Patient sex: M
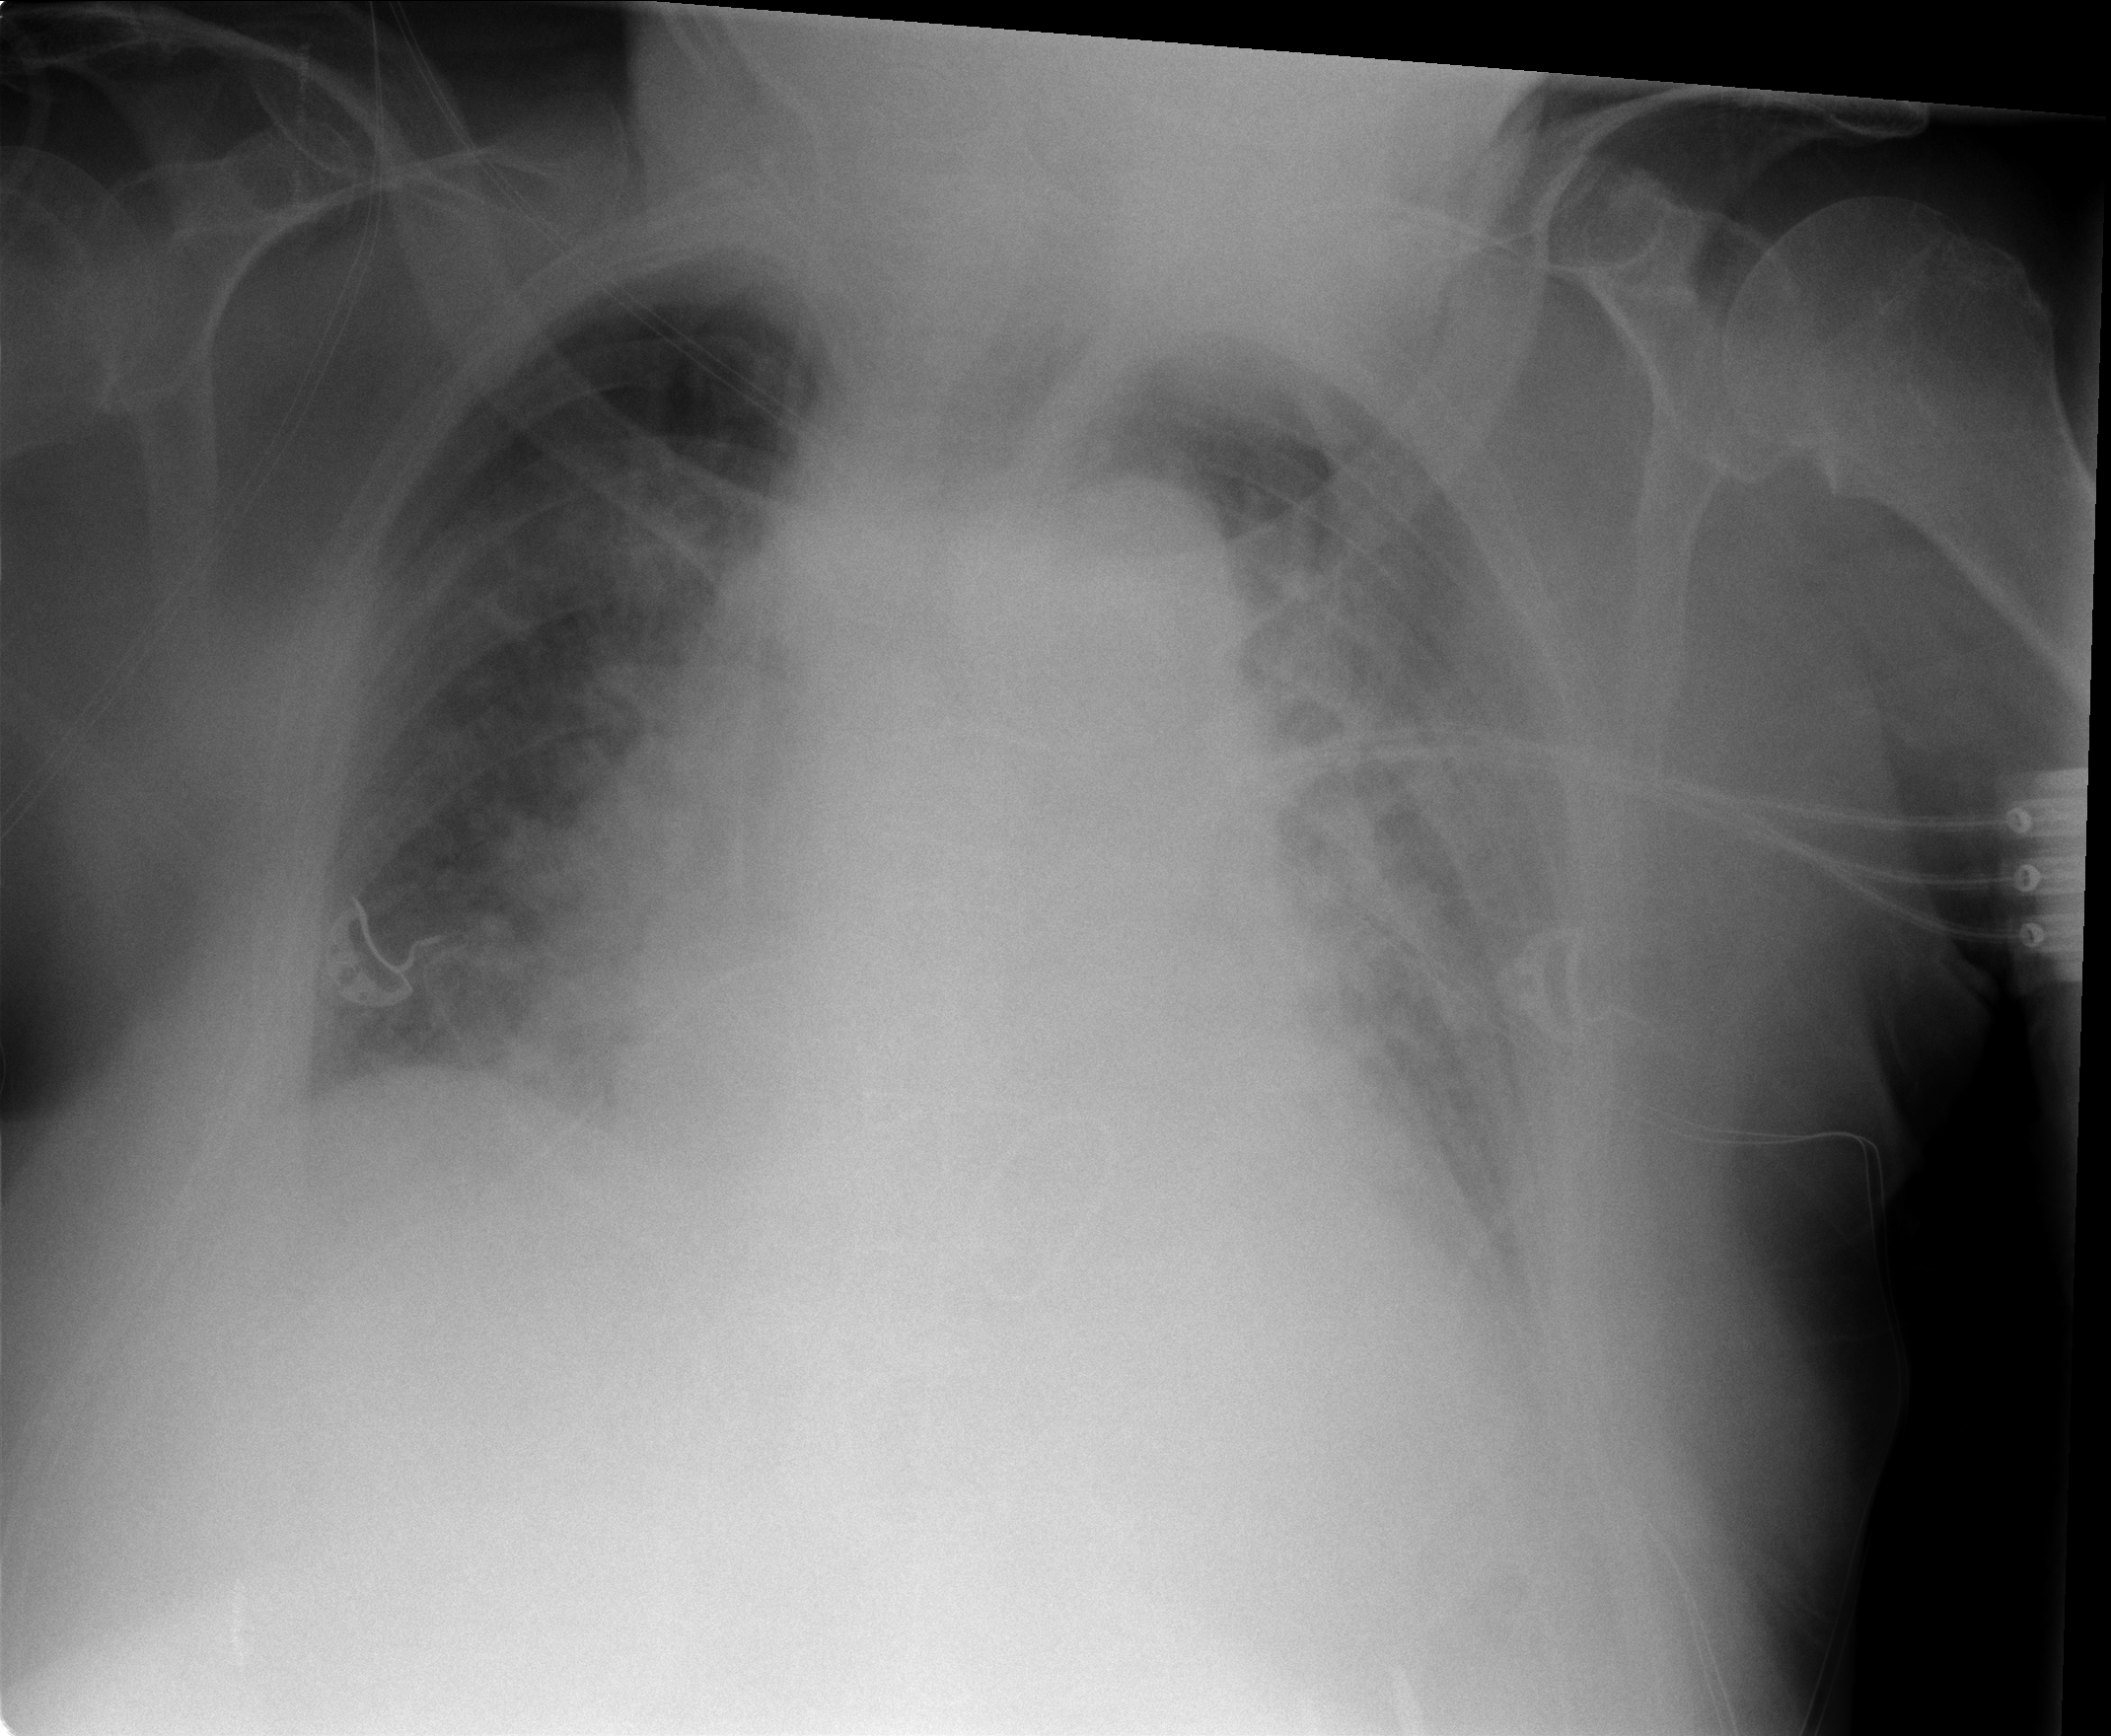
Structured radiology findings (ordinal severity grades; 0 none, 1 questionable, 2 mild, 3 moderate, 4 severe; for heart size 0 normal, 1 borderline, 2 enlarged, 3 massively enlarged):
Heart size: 2
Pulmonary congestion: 3
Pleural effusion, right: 0
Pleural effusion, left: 2
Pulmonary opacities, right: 2
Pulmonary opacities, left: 2
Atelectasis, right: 2
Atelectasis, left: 2